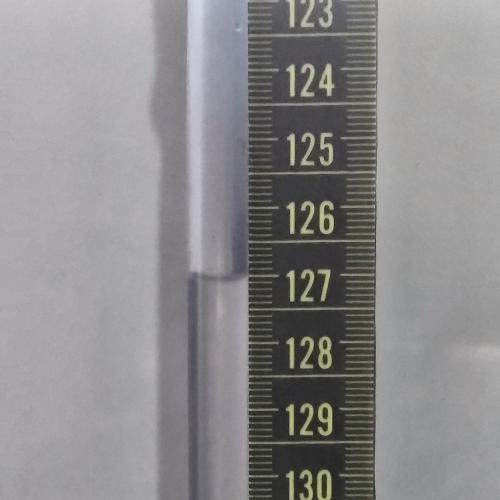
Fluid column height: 127.0 cm